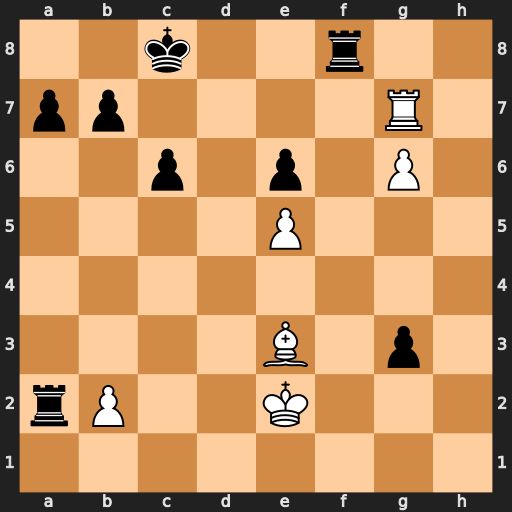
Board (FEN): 2k2r2/pp4R1/2p1p1P1/4P3/8/4B1p1/rP2K3/8
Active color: w
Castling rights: -
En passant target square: -
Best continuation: Rf7 Rg8 g7